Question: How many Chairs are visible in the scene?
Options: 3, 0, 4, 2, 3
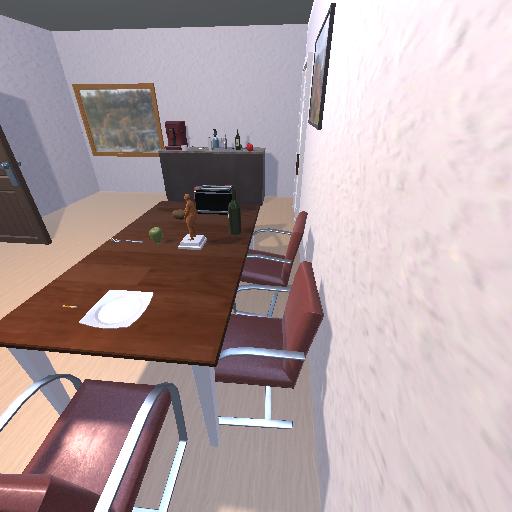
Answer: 3